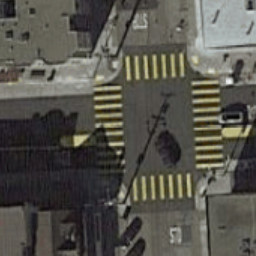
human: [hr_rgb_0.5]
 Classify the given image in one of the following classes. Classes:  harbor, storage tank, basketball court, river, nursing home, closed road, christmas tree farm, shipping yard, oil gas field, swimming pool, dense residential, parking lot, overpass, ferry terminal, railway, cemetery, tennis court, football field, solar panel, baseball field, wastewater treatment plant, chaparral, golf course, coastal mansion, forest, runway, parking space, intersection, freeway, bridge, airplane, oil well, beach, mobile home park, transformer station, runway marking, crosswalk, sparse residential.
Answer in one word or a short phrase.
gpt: crosswalk